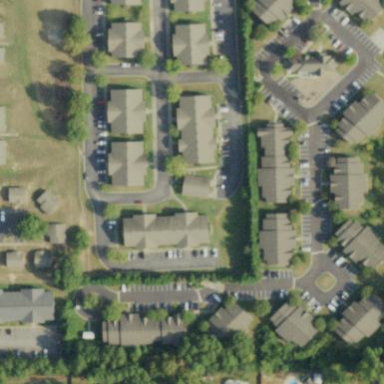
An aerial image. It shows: Residential area with apartments.